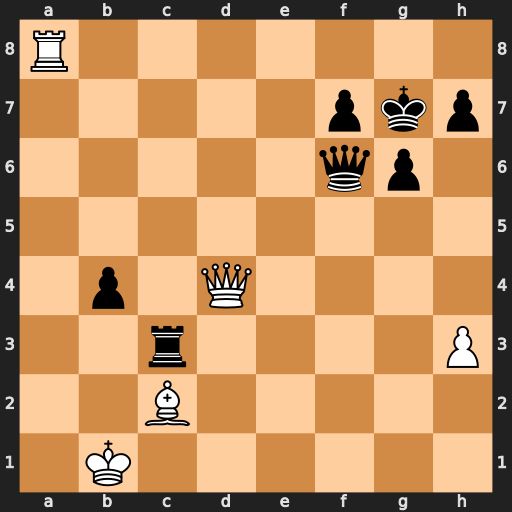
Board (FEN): R7/5pkp/5qp1/8/1p1Q4/2r4P/2B5/1K6
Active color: w
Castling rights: -
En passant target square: -
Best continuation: Rg8+ Kxg8 Qxf6